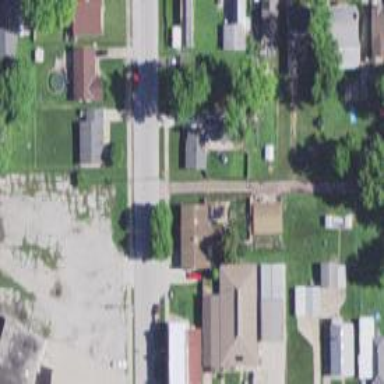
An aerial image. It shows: Alley classified as service road.